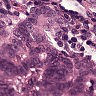
Metastatic tissue present: yes